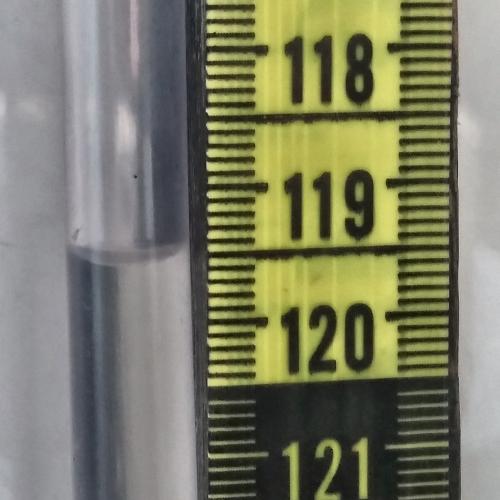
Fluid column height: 119.5 cm